Question: I recently asked a question about this, and understood the answer, but couldn't translate it into code. After another day of messing around with stuff, and fixing the leaks. I literally cannot for the life of me figure this out, though.
This is slightly different, all I need to do is get the background bitmap, under the map bitmap.
'''
HDC hdc = GetDC(hWnd);
HDC hdcMem = CreateCompatibleDC(hdc);
HDC hdcMem2 = CreateCompatibleDC(hdc);
ReleaseDC(hWnd, hdc);
HBITMAP hbmOld = (HBITMAP)SelectObject(hdcMem, bitmap.hbmBackground);
BitBlt(buffer.getBufferDC(), 1, 1, WINDOW_WIDTH, WINDOW_HEIGHT, hdcMem, 0, 0, SRCCOPY);
HBITMAP hbmOld2 = (HBITMAP)SelectObject(hdcMem2, bitmap.hbmMap);
BitBlt(buffer.getBufferDC(), 1, 1, WINDOW_WIDTH, WINDOW_HEIGHT, hdcMem2, 0, 0, SRCPAINT);
SelectObject(hdcMem2, hbmOld2);
'''
My problem is combining... creating memory dcs to keep results of raster operations. I can not at all wrap my head around this, any help would be great.
Thanks.
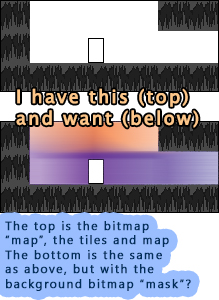
Answer: Probably the most difficult part of this is the rectangle in the middle. The other white areas in the mask are the places the background should show through, but inside that rectangle you have white where the background should show through.
For the moment, I'm going to assume we can start with those sections being different colors. It doesn't really matter color we use for the transparent part (the part where the background should show) as long as it's unique. For now I'll assume it's an RGB value for 254, 254, 254--code won't mistake it for pure white (255, 255, 255), but usually not visually distinguishable.
With that, the job becomes quite simple: we can use TransparentBlt to handle the transparency, so you blit your background to a destination with BitBlt, then blit your mask to that destination using TransparentBlt. Simplifying a bit (leaving out parameters we don't care much about for the moment) the code looks something like this:
'''
HDC mask, background, combined;
mask = CreateCompatibleDC(screen);
background = CreateCompatibleDC(screen);
combined = CreateCompatibleDC(screen);
HBITMAP mask_bmp = LoadBitmap(MAKEINTRESOURCE(IDB_MASK));
HBITMAP back_bmp = LoadBitmap(MAKEINTRESOURCE(IDB_BKGND));
HBITMAP result = CreateCompatibleBitmap(screen);
mask_original = Selectobject(mask, mask_bmp);
back_original = SelectObject(background, back_bmp);
combined_original = SelectObject(combined, result);
BitBlt(background, result, SRCCOPY);
TransparentBlt(mask, result, RGB(254, 254, 254));
BitBlt(result, screen, SRCCOPY);
SelectObject(mask, mask_original);
SelectObject(background, back_original);
SelectObject(combined, combined_original);
DeleteDC(mask);
DeleteDC(background);
DeleteDC(combined):
DeleteObject(result);
'''